Field crop: maize
Growth stage: 2
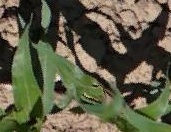
Species: maize